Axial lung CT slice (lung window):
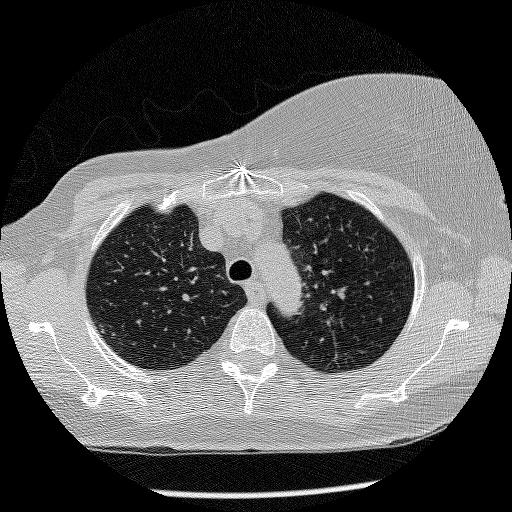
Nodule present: no